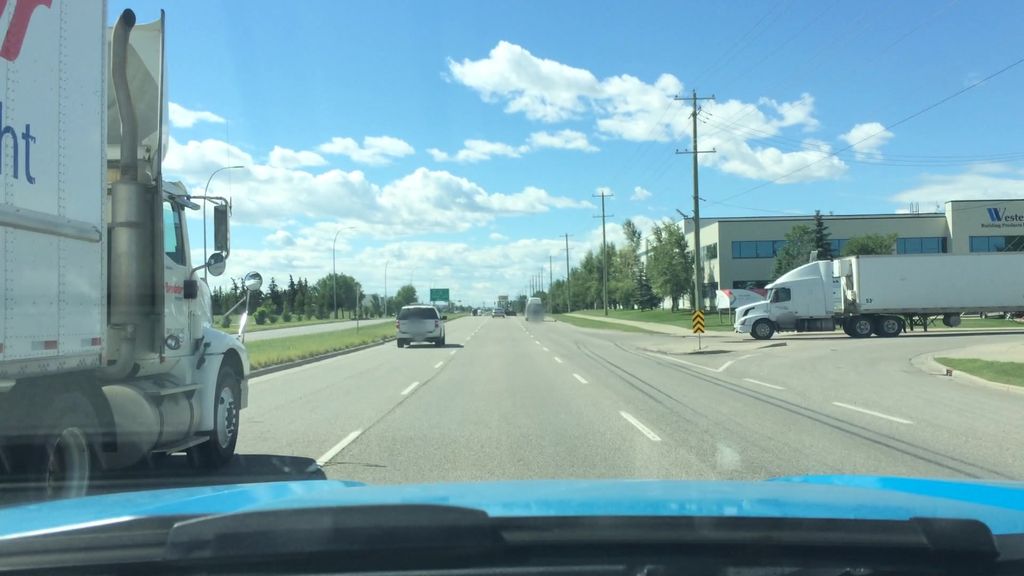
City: calgary